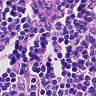
Metastatic tissue present: no